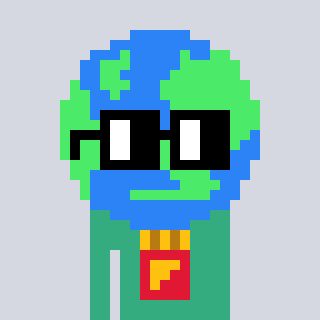
a pixel art character with square black glasses, a earth-shaped head and a teal-colored body on a cool background